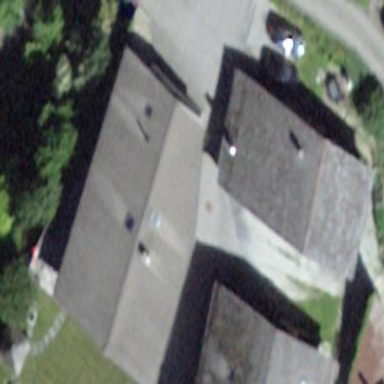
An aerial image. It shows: Detached building with gabled roof.